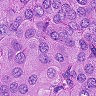
Metastatic tissue present: yes